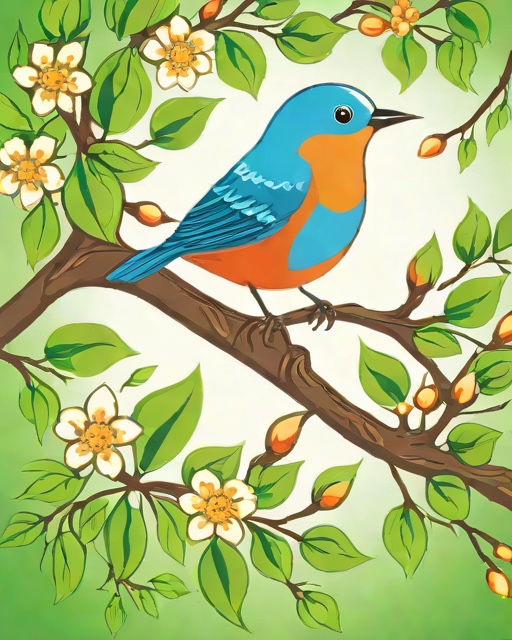
Category: Easter